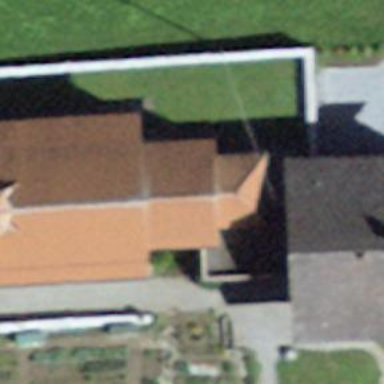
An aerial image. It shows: Church which is place of worship.